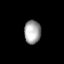
Tissue: lung
Cell type: Others
Senescence score: 0.2098
Nuclear area (px): 381
Mean DAPI intensity: 163.226